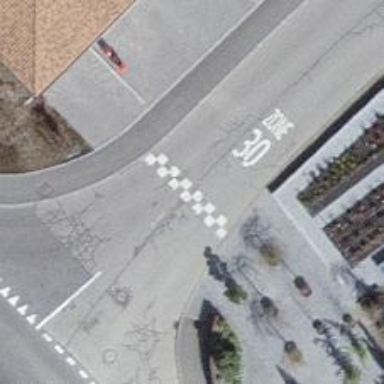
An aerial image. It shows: Unmarked road crossing.